В реакторе в водном растворе некоторого вещества в результате химической реакции выделяется тепло с мощностью $N = 5~кВт$. Для регулирования температуры в реактор через трубки с маленькими отверстиями, проложенными на дне реактора, продувается воздух. Давление воздуха, подающегося в реактор, можно считать равным атмосферному $P_0=10^5~Па$, температуру — равной температуре помещения $T_0=22~{}^\circ\mathrm{C}$.
Определите объемный расход воздуха $q$, необходимый для поддержания в реакторе температуры $T < T_K$, где $T_K=100~{}^\circ\mathrm{C}$ — температура кипения водного раствора при атмосферном давлении. Считайте $T_K-T \ll T_K.$ Определите численное значение $q$ для $T=95~{}^\circ\mathrm{C}$. Молярная теплота испарения при температуре $T$ для воды известна: $\lambda=40~кДж/моль$. Давление насыщенного водяного пара вблизи $T_K$ меняется практически линейно с коэффициентом $\alpha=3.5~кПа/~{}^\circ\mathrm{C}$. Давление насыщенного пара над раствором в точности соответствует давлению насыщенного водяного пара. Теплотой, идущей на нагрев воздуха, можно пренебречь. Перепад давления на отводящей из реактора газ трубке пренебрежимо мал. В отсутствие подачи воздуха в реактор, теплообмена с окружающей средой нет.
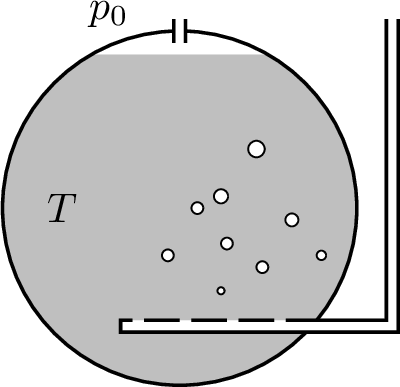
Решение: За некоторый промежуток времени $\tau $ через трубки пройдет ${\nu }_1$молей воздуха \[{\nu }_1=\frac{P_0q\tau }{RT_0}\] Количество молей водяного пара ${\nu }_2$, который испарится внутрь пузырьков за это же время, определяется количеством теплоты, выделившейся в реакторе. \[{\nu }_2=\frac{N\tau }{\lambda }\] Давление внутри пузырьков равно атмосферному и складывается из давления насыщенного пара$P_{\textrm{П}}$ при температуре $T$ и давления воздуха$P_{\textrm{В}}$, при этом \[P_{\textrm{П}}=P_0-\alpha (T_K-T)\] \[P_{\textrm{В}}=P_0-P_{\textrm{П}}=\alpha (T_K-T)\] Отношение количества молей пара и воздуха в пузырьках равно отношению их парциальных давлений \[\frac{{\nu }_2}{{\nu }_1}=\frac{P_0-\alpha (T_K-T)}{\alpha (T_K-T)}=\frac{NRT_0}{\lambda P_0q}\] Отсюда
Ответ: \[q=\frac{NRT_0\alpha (T_K-T)}{P_0\lambda (P_0-\alpha \left(T_K-T\right))}\approx 6,5\cdot {10}^{-4}~м^3/с\]
Темы:
T, Термодинамика, Всероссийские, Насыщенный пар, Тепловой поток